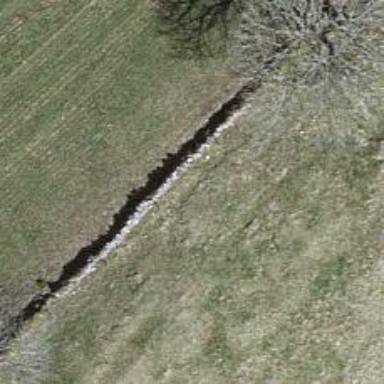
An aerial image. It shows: Wall is shown in the image.